Field crop: maize
Growth stage: 2
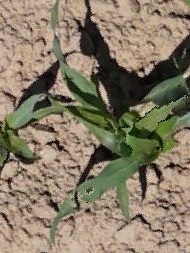
Species: maize